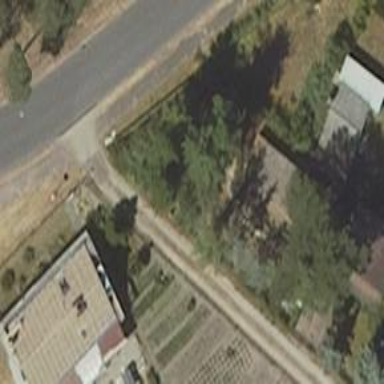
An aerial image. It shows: Alley classified as service road.